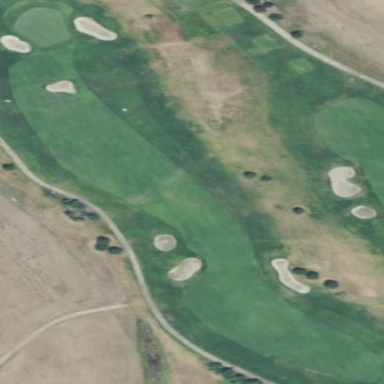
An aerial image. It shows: Grassy area designated as golf fairway.